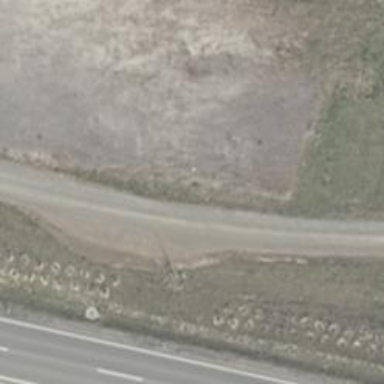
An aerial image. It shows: Passing place on the road.